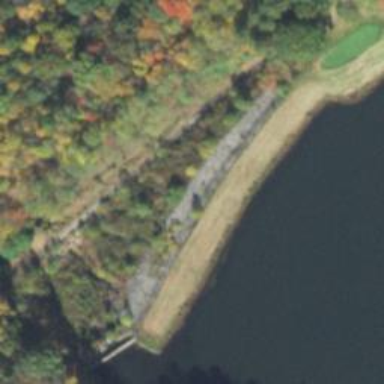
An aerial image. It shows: Dam along waterway.